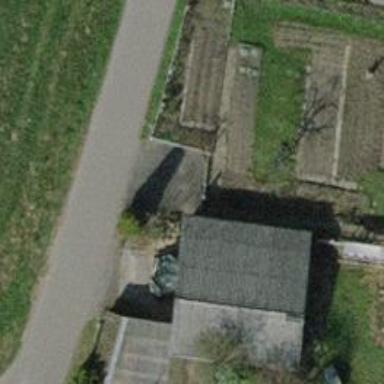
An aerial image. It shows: Hut.